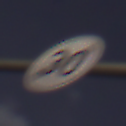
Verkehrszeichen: EndeGeschwindigkeit30
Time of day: Night
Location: Outdoor (Suburban)
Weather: PartlyCloudy
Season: NotSpecified
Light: Artificial